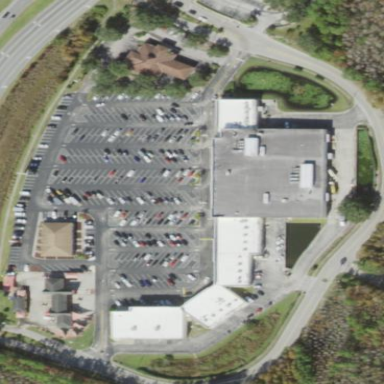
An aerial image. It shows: Retail area.